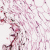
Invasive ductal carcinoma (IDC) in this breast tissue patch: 0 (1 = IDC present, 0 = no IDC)